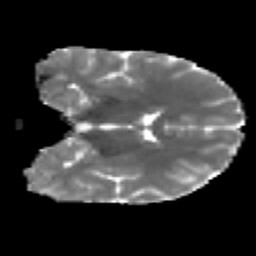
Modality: MD
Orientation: coronal
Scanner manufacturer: ge
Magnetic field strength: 3 T
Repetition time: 7.98 s
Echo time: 0.0701 s